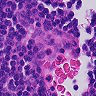
Metastatic tissue present: no